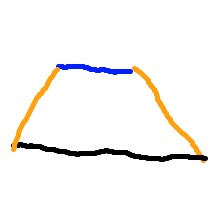
Shape: trapezoid